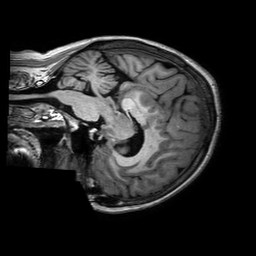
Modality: T1w
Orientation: sagittal
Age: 70
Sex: female
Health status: ill
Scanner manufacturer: philips
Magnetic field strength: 3 T
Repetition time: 0.006579 s
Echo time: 0.002955 s